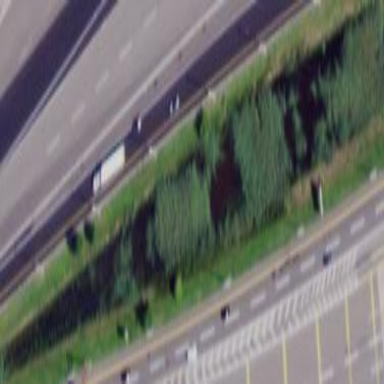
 creating natural and serene environment."